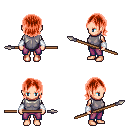
a pixel art fantasy rpg character, female body template, human, light skin, steel chest armor, magenta pants, red long bangs hairstyle, white cloth bracers, spear, four views (front, back, left, right), 2x2 character sprite sheet, small pixel art, hard edges, no anti-aliasing